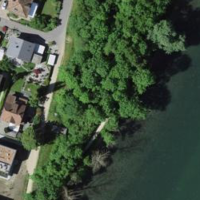
EUNIS habitat code: 41
Species observed at this site:
Lathraea squamaria